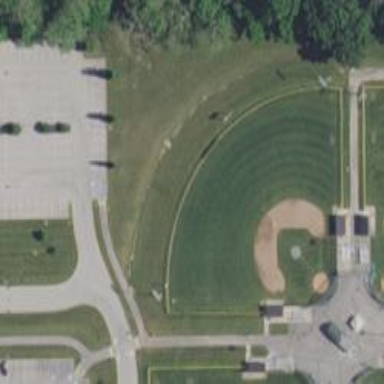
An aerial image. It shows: Baseball pitch for leisure land.